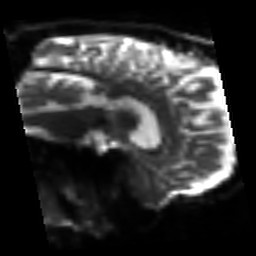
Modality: sbref
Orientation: sagittal
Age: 56
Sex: male
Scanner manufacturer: siemens
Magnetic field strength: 3 T
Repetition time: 3.2 s
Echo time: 0.081 s